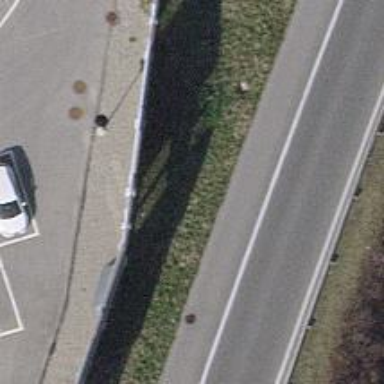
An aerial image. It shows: Noise barrier wall.